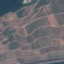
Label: PermanentCrop